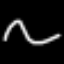
Label: squiggle